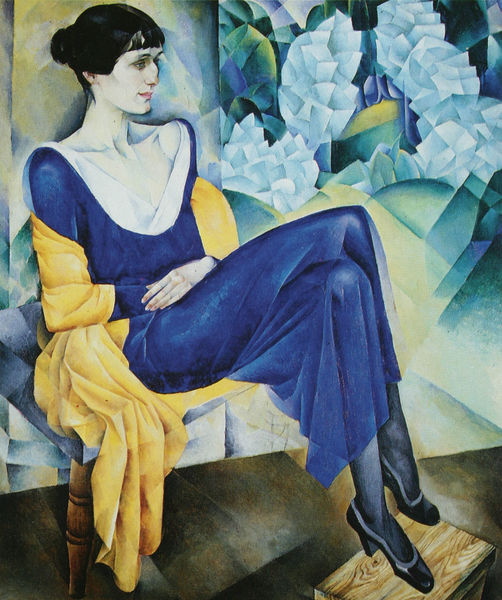
Titel: Bildnis der Dichterin Anna Achmatowa
Künstler: Natan Al'tman
Standort: St. Petersburg
Institution: Russisches Museum
Schlagwörter: blau, weiß, gelb, sitzen, blume, blumen, braun, frau, frisur, holz, kleid, mund, schwarz, stuhl, dame, eis, schal, tuch, blass, bild, portrait, porträt, haare, sessel, sitzend, blässe, dekolletee, sofa, tanzstunde, modern, hocker, schemel, salon, warten, knie, stola, fussboden, fußbank, hortensien, sitzportrait, sitzporträt, fußschemel, fru